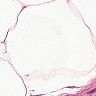
Metastatic tissue present: no